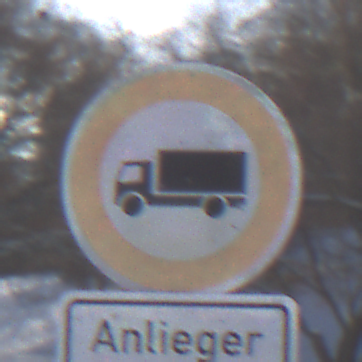
Verkehrszeichen: VerbotFuerKraftfahrzeugeUeberDreiKommaFuenfTonnen
Zusatzzeichen unten: PersonengruppenFrei1
Umgebung: Outdoor, Nature
Tageszeit: MorningAfternoon
Wetter: PartlyCloudy
Licht: Natural
Jahreszeit: Winter
Kontrast: HighContrast